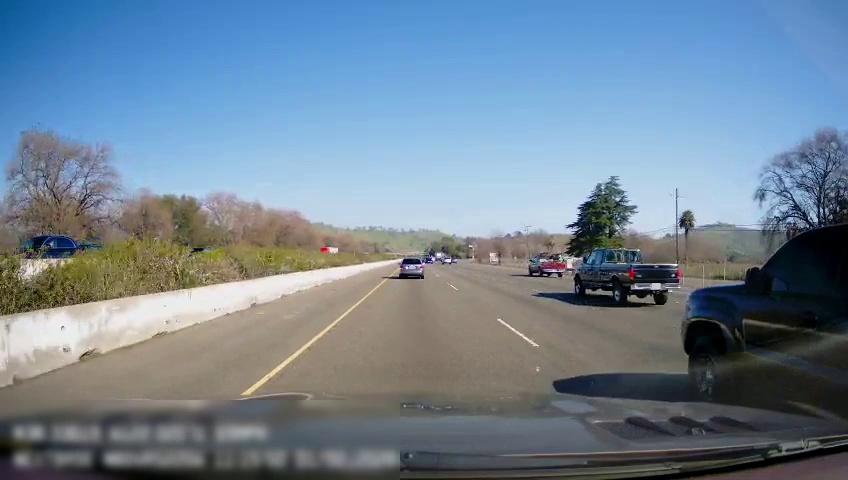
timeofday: Day
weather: Sunny
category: Drivable Space
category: Vehicles | Car
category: Vehicles | Car
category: Vehicles | Car
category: Vehicles | Truck
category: Vehicles | Truck
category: Vehicles | Truck
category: Vehicles | Truck
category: Vehicles | SUV
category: Vehicles | Truck
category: Vehicles | SUV
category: Lanes | Current Lane
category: Lanes | Current Lane
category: Lanes | Alternate Lane